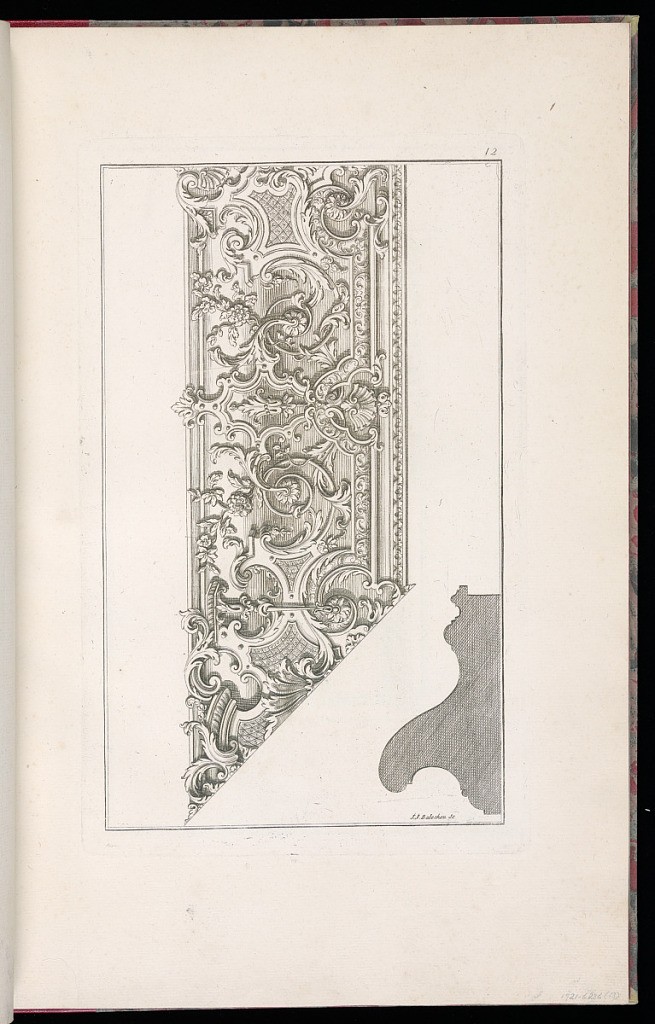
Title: Design for a Frame or Molding
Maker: Jean Joseph Balechou, French, 1719 – 1764
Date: late 18th century
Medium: Etching on laid paper
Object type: Print
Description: A printed sheet from a series of thirty designs for moldings, carved frames, doors, chimneys and liturgical objects. A design for a frame or molding, decorated in relief with acanthus leaf fronds, flowers, foliage, C-scrolls, rosettes, shell ornament, fretwork and strapwork. With a section of the molding in the lower right corner. The plate is signed and numbered.